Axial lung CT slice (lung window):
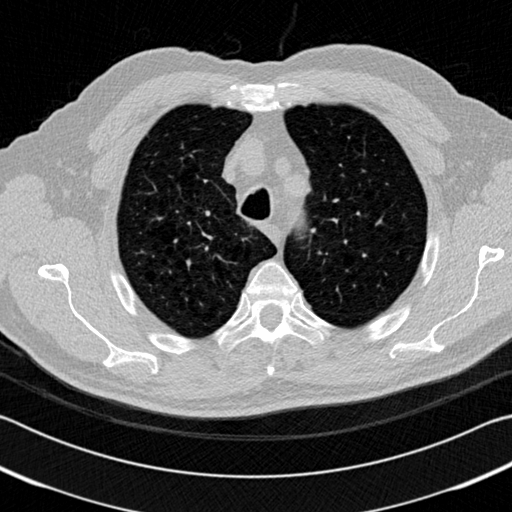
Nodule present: no